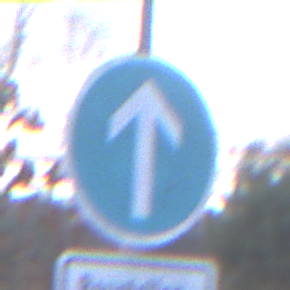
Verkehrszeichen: VorgeschriebeneFahrtrichtungGeradeaus
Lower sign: SonstigeFahrzeugePersonengruppenFrei1
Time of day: MorningAfternoon
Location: Outdoor (Nature)
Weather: PartlyCloudy
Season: NotSpecified
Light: Natural